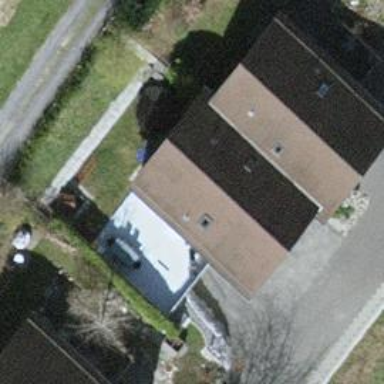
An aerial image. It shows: Semidetached house with gabled roof.